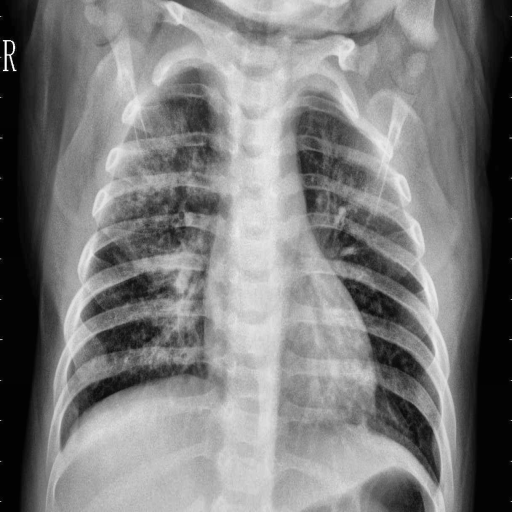
Finding: PNEUMONIA